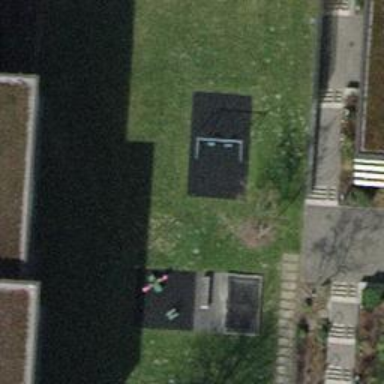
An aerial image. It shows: Playground area for leisure activities on the land.